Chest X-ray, PA view. Patient: 48 years old, sex M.
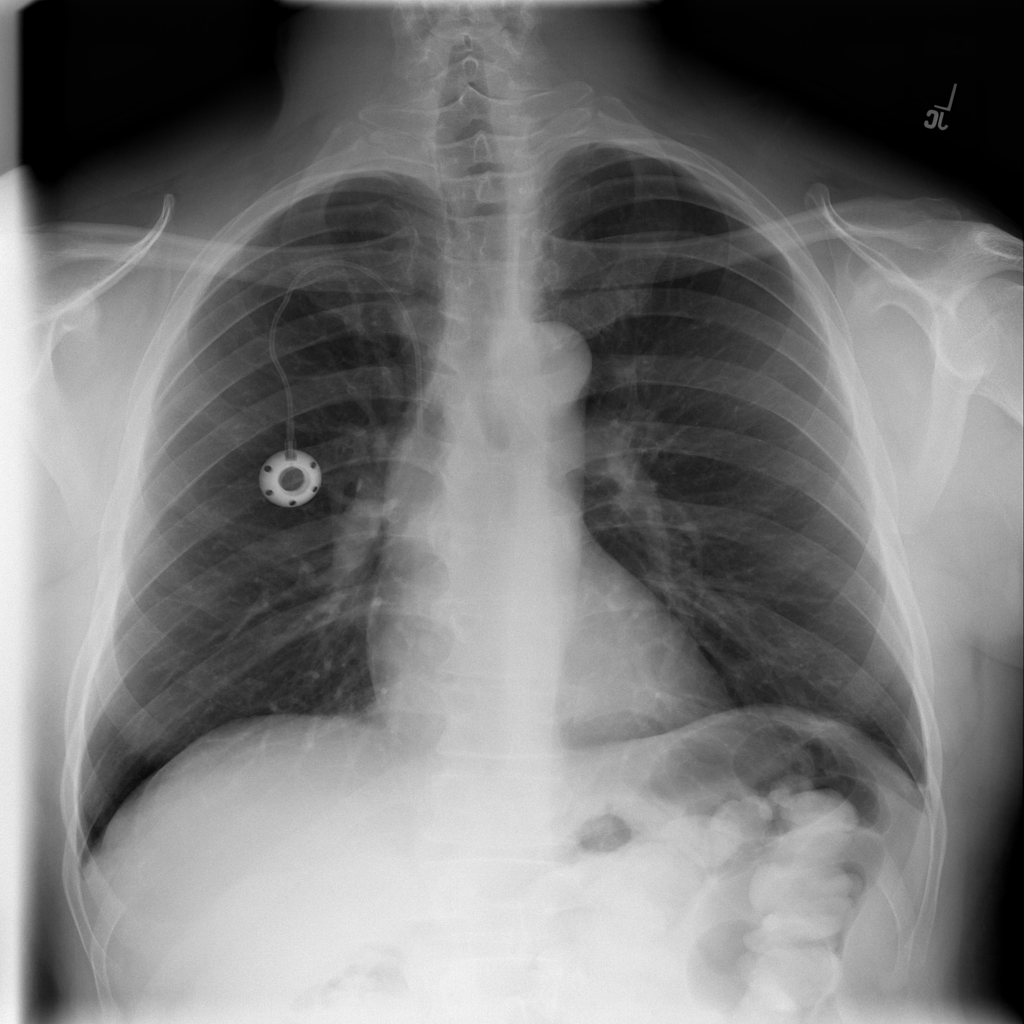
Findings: No Finding